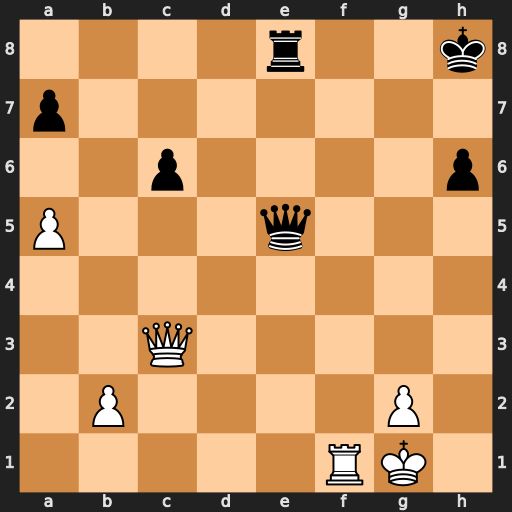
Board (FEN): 4r2k/p7/2p4p/P3q3/8/2Q5/1P4P1/5RK1
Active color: w
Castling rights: -
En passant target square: -
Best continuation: Re1 Qxc3 Rxe8+ Kg7 bxc3